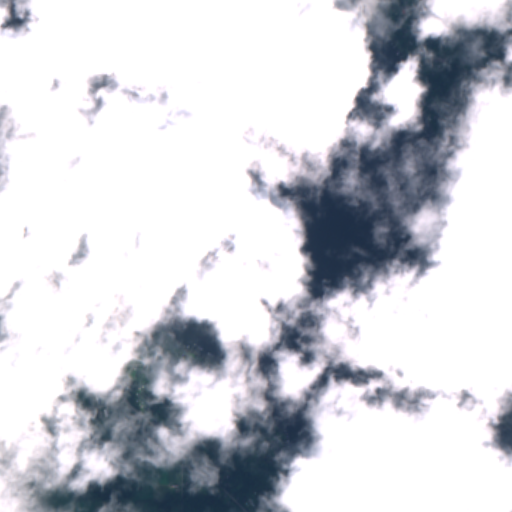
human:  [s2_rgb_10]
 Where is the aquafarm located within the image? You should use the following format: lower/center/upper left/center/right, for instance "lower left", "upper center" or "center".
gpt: The aquafarm is located in the upper left of the image.
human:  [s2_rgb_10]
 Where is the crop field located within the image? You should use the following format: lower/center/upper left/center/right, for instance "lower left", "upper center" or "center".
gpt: The crop field is located in the upper right of the image.
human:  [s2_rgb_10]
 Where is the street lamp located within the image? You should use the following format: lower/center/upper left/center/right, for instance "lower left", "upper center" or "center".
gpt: The street lamp is located in the upper right of the image.
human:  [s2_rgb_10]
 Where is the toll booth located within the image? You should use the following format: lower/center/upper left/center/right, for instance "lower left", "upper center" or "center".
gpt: The toll booth is located in the center right of the image.
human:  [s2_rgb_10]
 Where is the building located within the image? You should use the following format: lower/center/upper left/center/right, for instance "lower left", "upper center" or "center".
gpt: There is no building in the image.